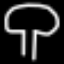
Label: mushroom